Question: we are having a server with much traffic.
Since yesterday, we are being attacked (probably) by an automated botnet, where IPs are opening thousands of simultaneous connections at the same time.
That's really drowning resources and we tried something with fail2ban to prevent this, but no success yet.
I hope you can help!
We are running on a Debian 9.8 with apache2 and fail2ban.

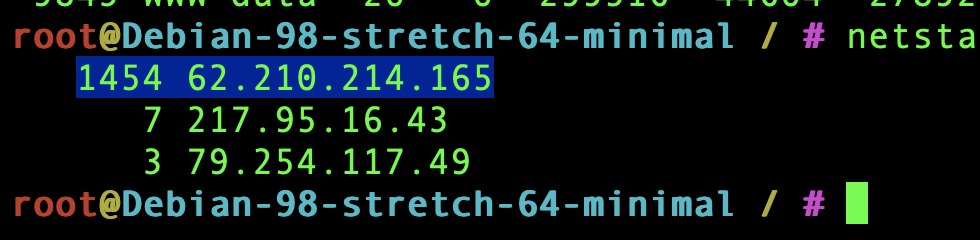
Answer: This all depends on what your /etc/fail2ban/jail.local looks like.
It should be setup to block that IP after 3 attempts. For example:
'''
# "bantime" is the number of seconds that a host is banned.
bantime = 6000
# A host is banned if it has generated "maxretry" during the last "findtime"
# seconds.
findtime = 60
maxretry = 3
'''
Note, the above denotes, if an attempt is made 3 times in 60seconds, then "ban" add to jail for 100minutes.
'''
bantime = -1
'''
A bantime of -1 means a Permanent ban.